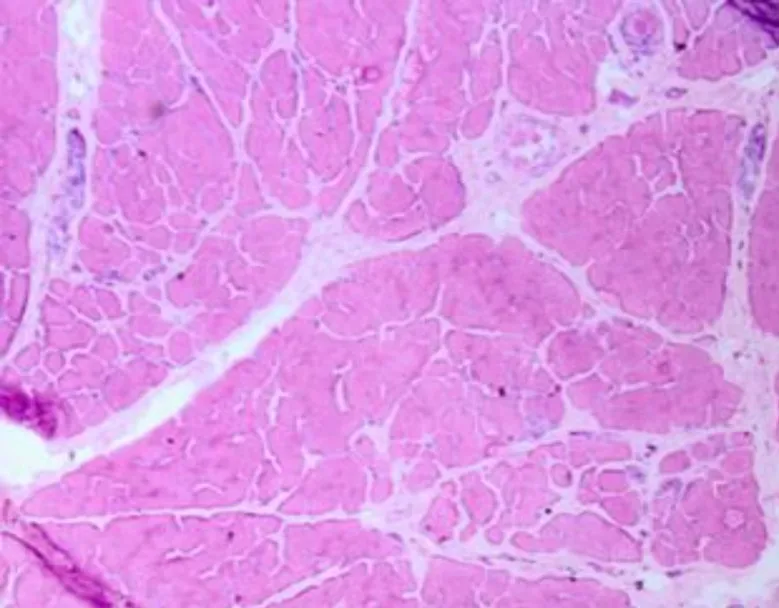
H&E staining: atrophy, some necrotic and regenerative fibers are noted. Endomysial connective tissue is severely increased.
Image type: pathology (h&e)